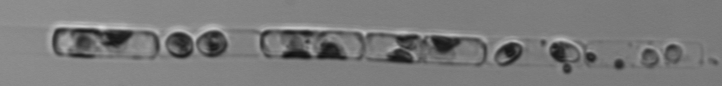
Label: Guinardia_delicatula_TAG_internal_parasite